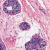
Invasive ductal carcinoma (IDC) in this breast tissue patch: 0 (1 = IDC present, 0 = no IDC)